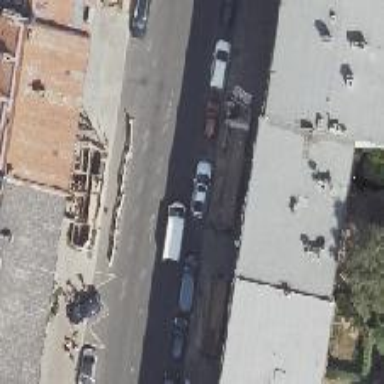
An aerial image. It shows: Parking lane designated for parking.